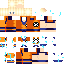
A male human skin with medium skin, wearing blonde bald dressed in a blue suit and blue pants, featuring a closed mouth.